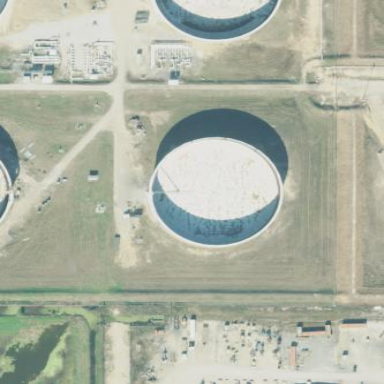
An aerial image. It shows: Storage tank building.